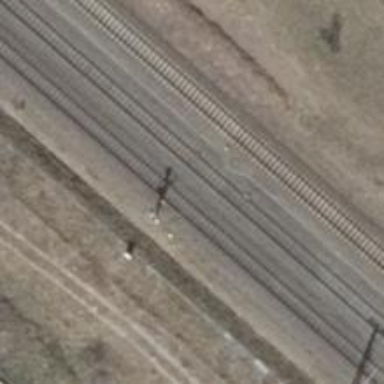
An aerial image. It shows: Railway signal.